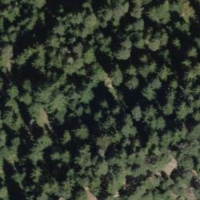
EUNIS habitat code: 43
Species observed at this site:
Nucifraga caryocatactes